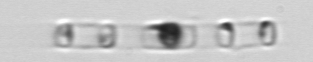
Label: Skeletonema